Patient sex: M
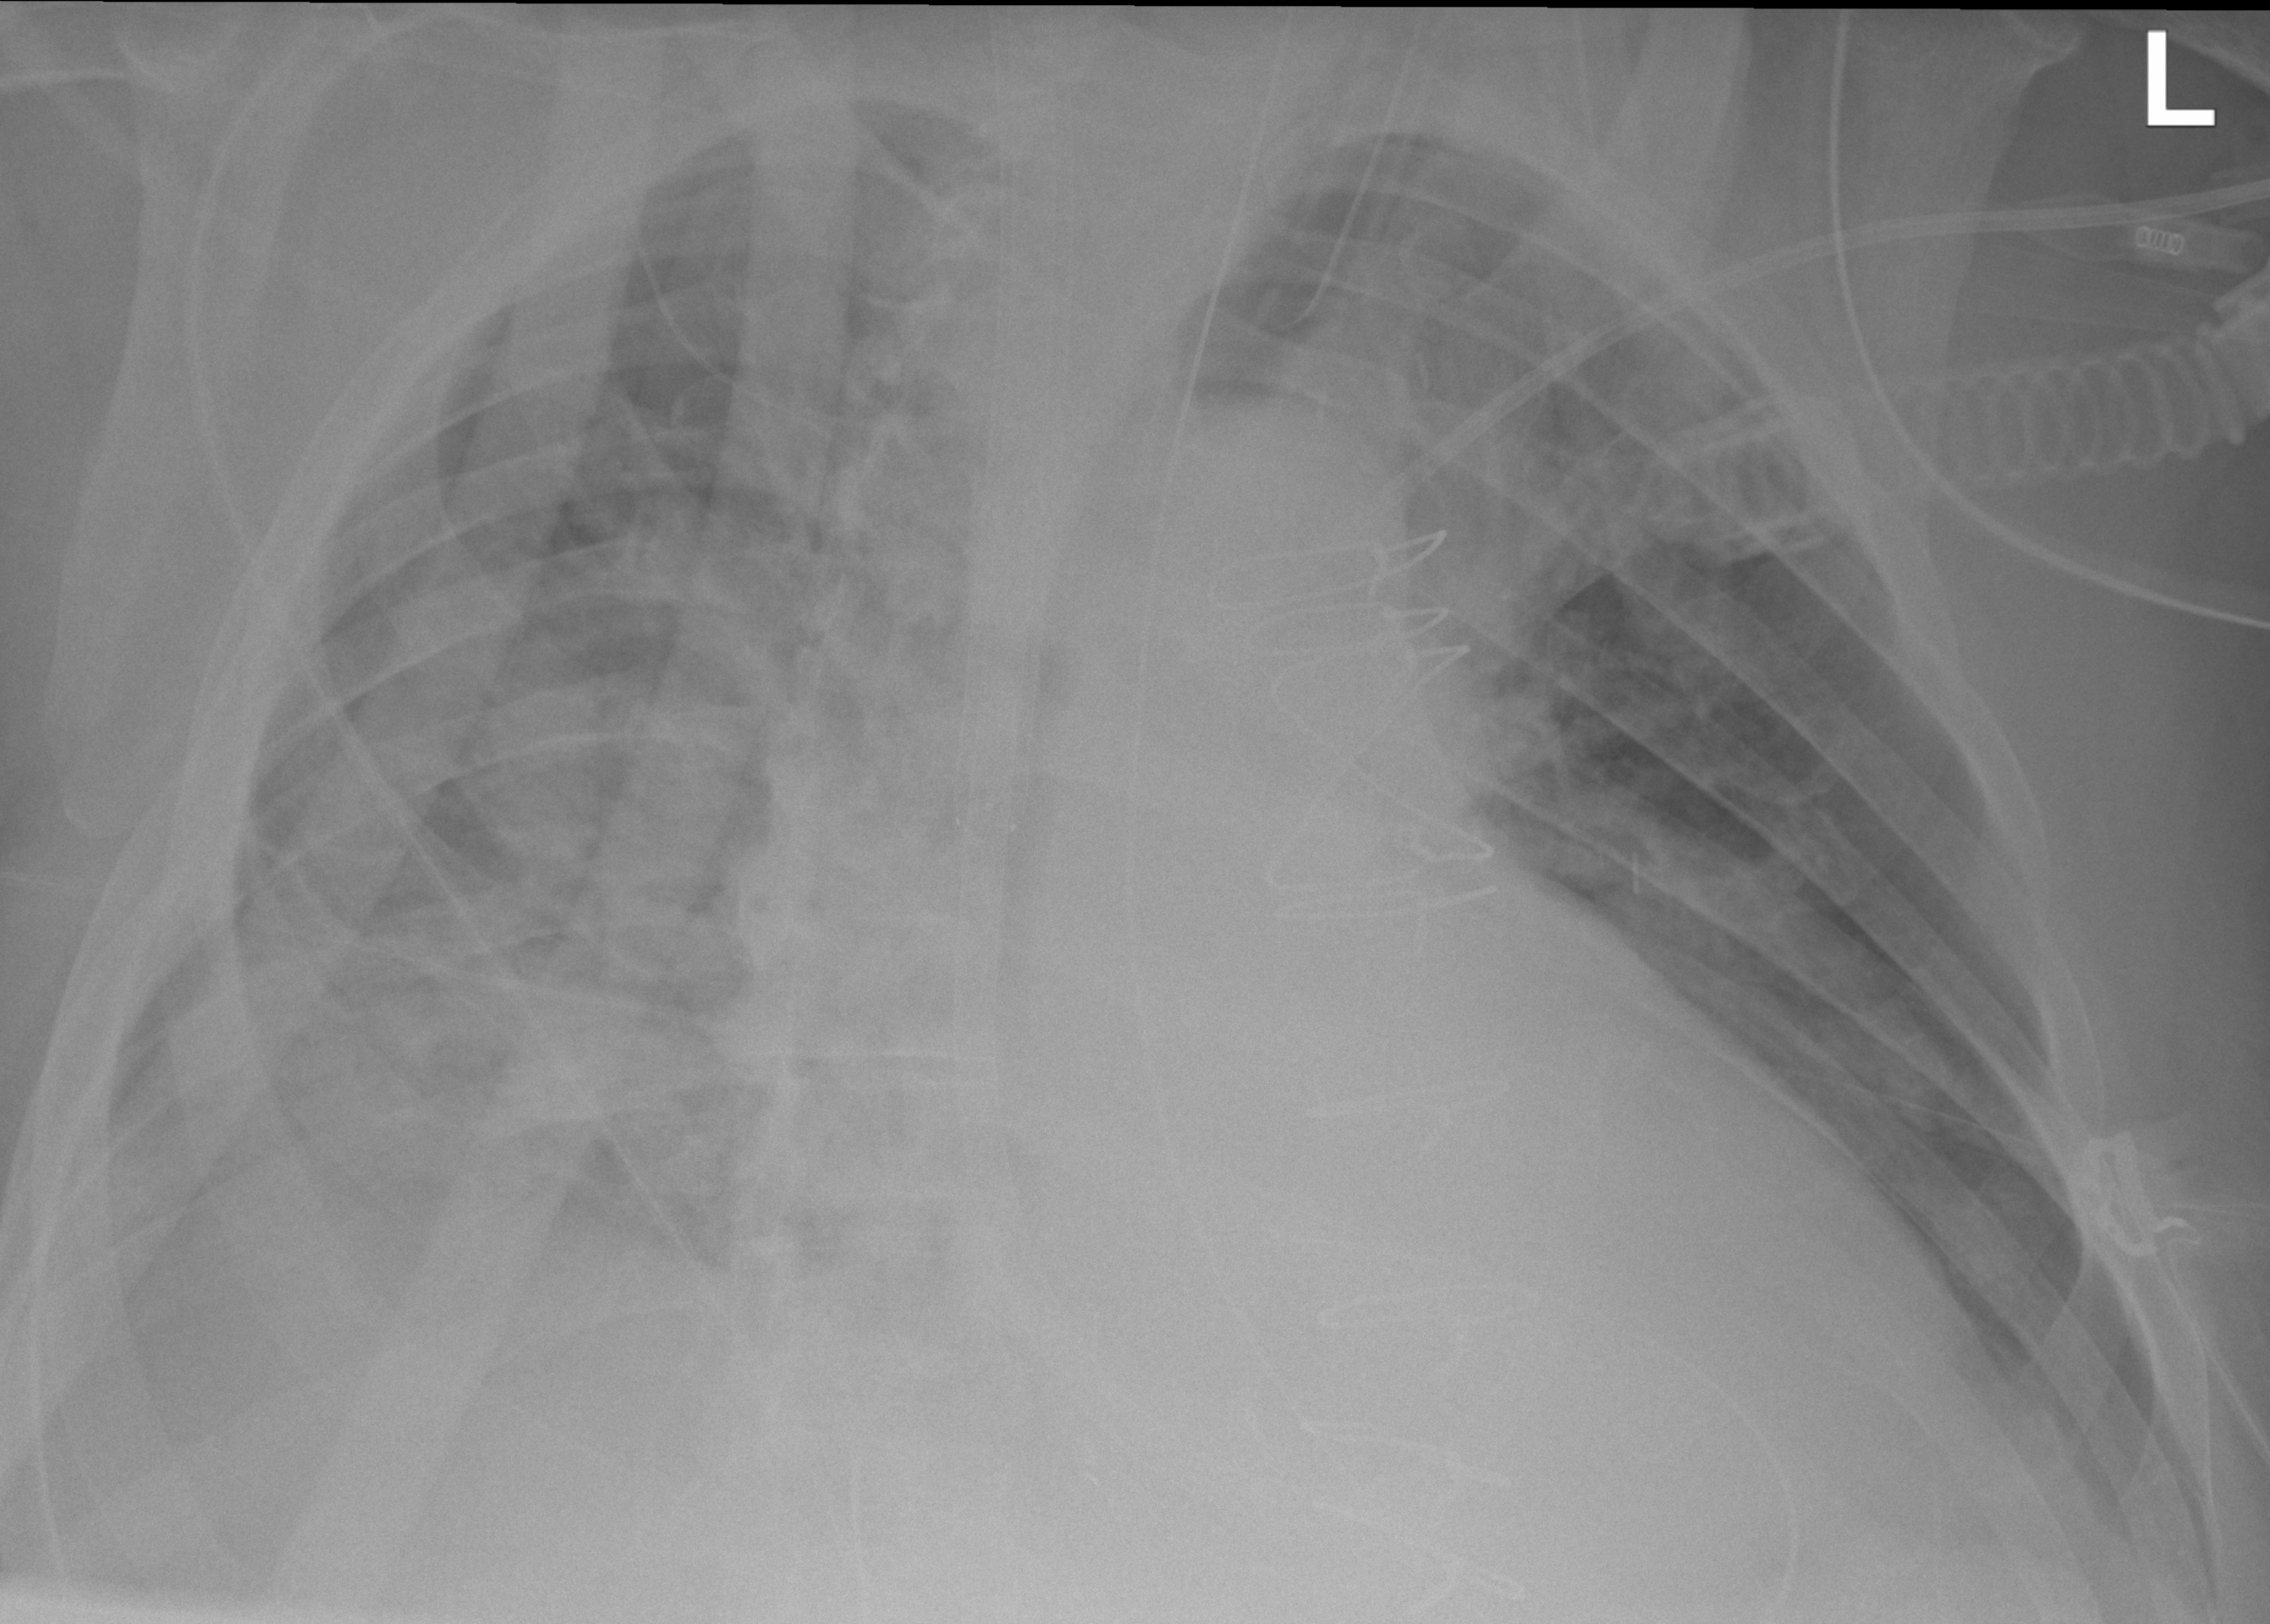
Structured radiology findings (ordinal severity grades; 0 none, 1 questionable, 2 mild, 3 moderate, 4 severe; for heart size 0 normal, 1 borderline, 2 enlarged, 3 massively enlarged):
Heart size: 2
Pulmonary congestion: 2
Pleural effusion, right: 2
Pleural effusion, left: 2
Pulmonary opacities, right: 2
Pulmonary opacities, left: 2
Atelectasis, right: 3
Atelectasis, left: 2